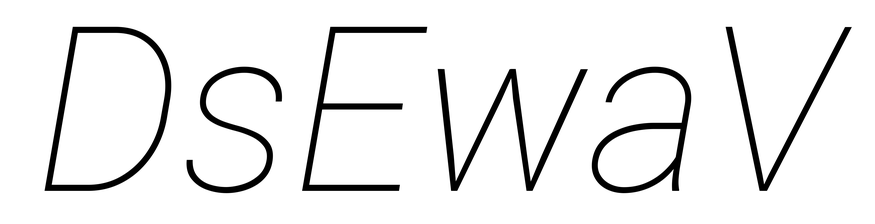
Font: Roboto-Italic_Thin_Italic